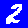
Digit: 2